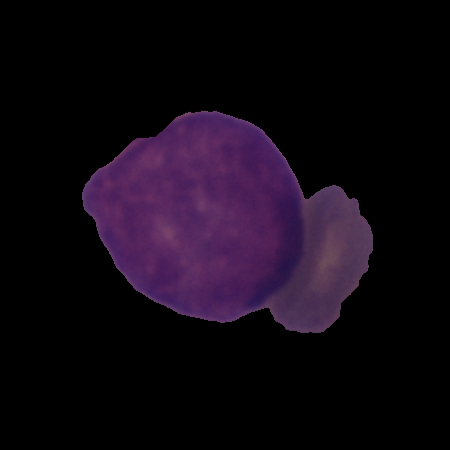
Label: cancer